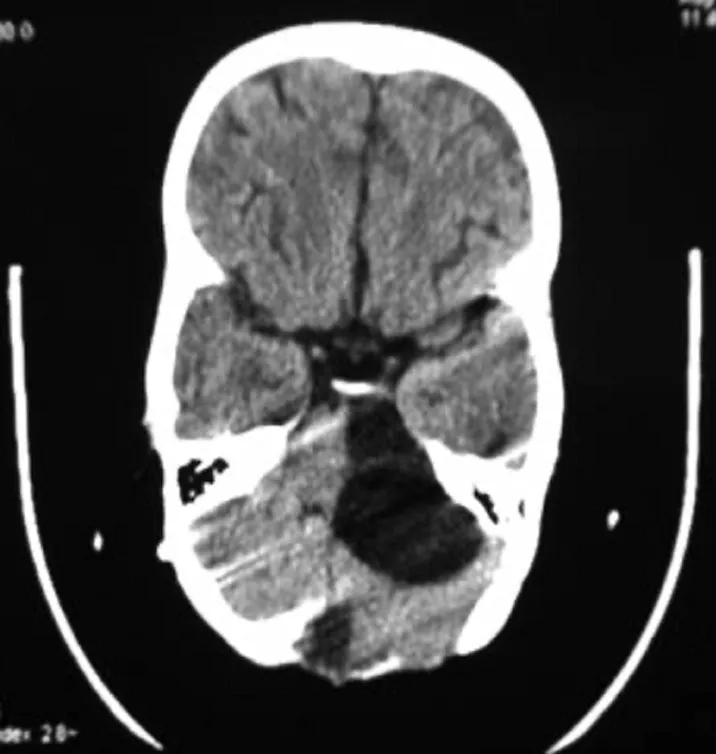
postoperative cerebral CT scan which allows to visualizing the total excision of the dermoid cyst via the median sub-occipital approach, as well as the arachnoid cyst of the cerebellopontine angle not yet operated.
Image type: radiology (ct)